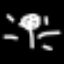
Label: leaf